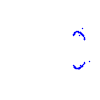
Particle: proton